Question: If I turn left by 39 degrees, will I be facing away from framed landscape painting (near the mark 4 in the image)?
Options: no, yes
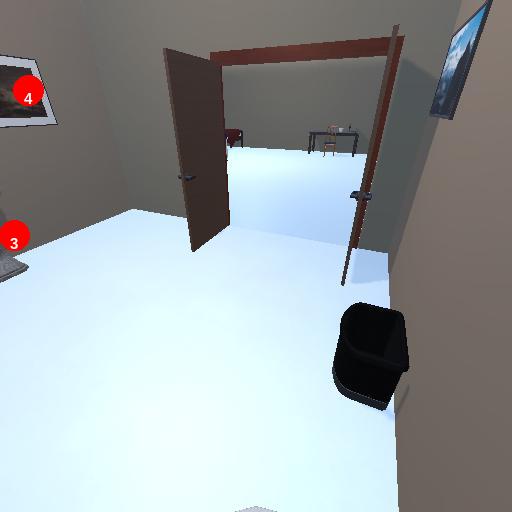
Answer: no